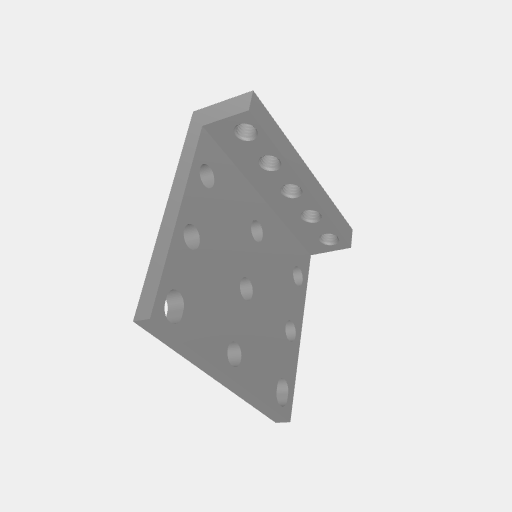
Part: AngleMount